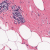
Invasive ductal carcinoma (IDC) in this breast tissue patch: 0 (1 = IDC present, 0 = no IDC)